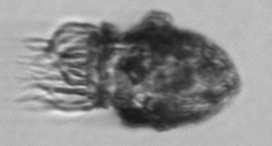
Label: Stenosemella_pacifica